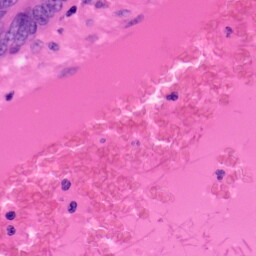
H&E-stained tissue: Colon